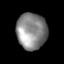
Tissue: lung
Cell type: Epithelial cells
Senescence score: 0.1803
Nuclear area (px): 1072
Mean DAPI intensity: 137.252